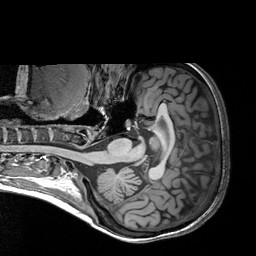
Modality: T1w
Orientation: axial